Field crop: maize
Growth stage: 2
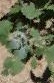
Species: chenopodium